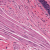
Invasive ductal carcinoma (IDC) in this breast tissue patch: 0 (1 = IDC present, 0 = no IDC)